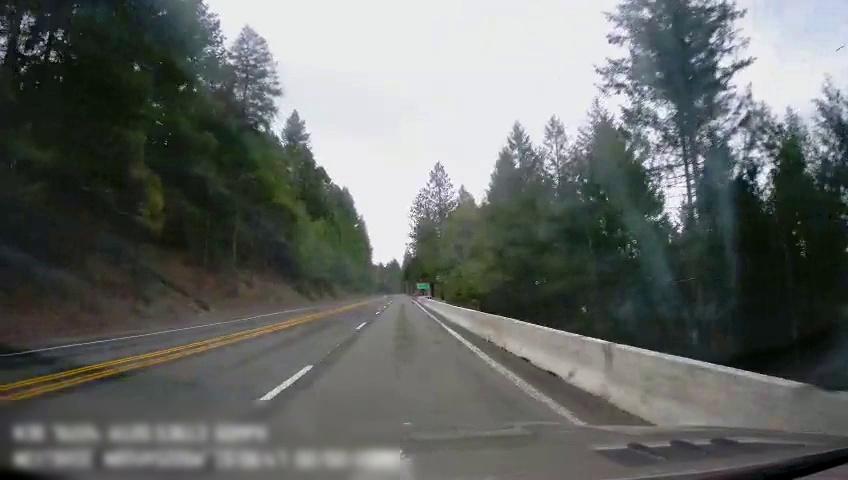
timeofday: Day
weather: Cloudy
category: Drivable Space
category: Lanes | Opposite Lane
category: Lanes | Opposite Lane
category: Lanes | Alternate Lane
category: Lanes | Current Lane
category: Lanes | Current Lane
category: Traffic | Signs